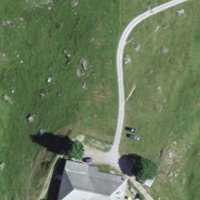
EUNIS habitat code: 24
Species observed at this site:
Silene dioica